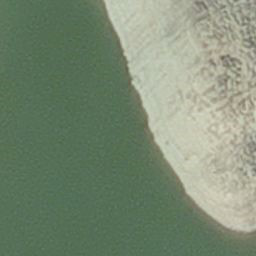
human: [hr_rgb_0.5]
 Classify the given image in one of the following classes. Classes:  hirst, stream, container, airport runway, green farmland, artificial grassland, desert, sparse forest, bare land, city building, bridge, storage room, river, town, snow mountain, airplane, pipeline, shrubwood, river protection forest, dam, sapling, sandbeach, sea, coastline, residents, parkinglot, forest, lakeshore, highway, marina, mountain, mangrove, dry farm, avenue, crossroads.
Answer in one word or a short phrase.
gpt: hirst